Question: > Hi, I am Implementing the Drag Drop functionality using the Link
<URL>and i have implemented this on my form as when i click on One Grid
Column setting Icon that gridpanel should be hide and this
panel(ID:pnlGridDragDrop) which are containing two DragDrop grids
should be visible.after Displaying the pnlGridDragDrop when i trying to Drag items from
first Grid to another the above Tab Design becomes disappear.What is the Reason here.Please find the Image i have attached and the Code in my Program is as
like below.
'''
<ext:GridPanel ID="grdProjectsView" Width="705" Title="Projects" >
---
columns
------
<ext:ImageCommandColumn ID="imgSettings" runat="server" Text="Settings" Resizable="false">
<Commands>
<ext:ImageCommand Icon="BasketEdit" Style="text-align: center" CommandName="Settings">
</ext:ImageCommand>
</Commands>
<Listeners>
<Command Handler="#{DirectMethods}.fnDisplaySettings(record.data.ProjectID,record.data.ProjectName);" />
</Listeners>
</ext:ImageCommandColumn>
---
---
</ColumnModel>
</ext:GridPanel>
// Drag Drop Grids Panel
<ext:Panel ID="pnlProjMemberGrid" runat="server" Border="false">
<LayoutConfig>
<ext:HBoxLayoutConfig Align="Stretch" Padding="5" />
</LayoutConfig>
<Items>
<ext:GridPanel ID="grdNonProjectEmloyeeList">
</ext:GridPanel>
<ext:GridPanel ID="grdProjectEmloyeeList">
</ext:GridPanel>
'''
> Thank you.

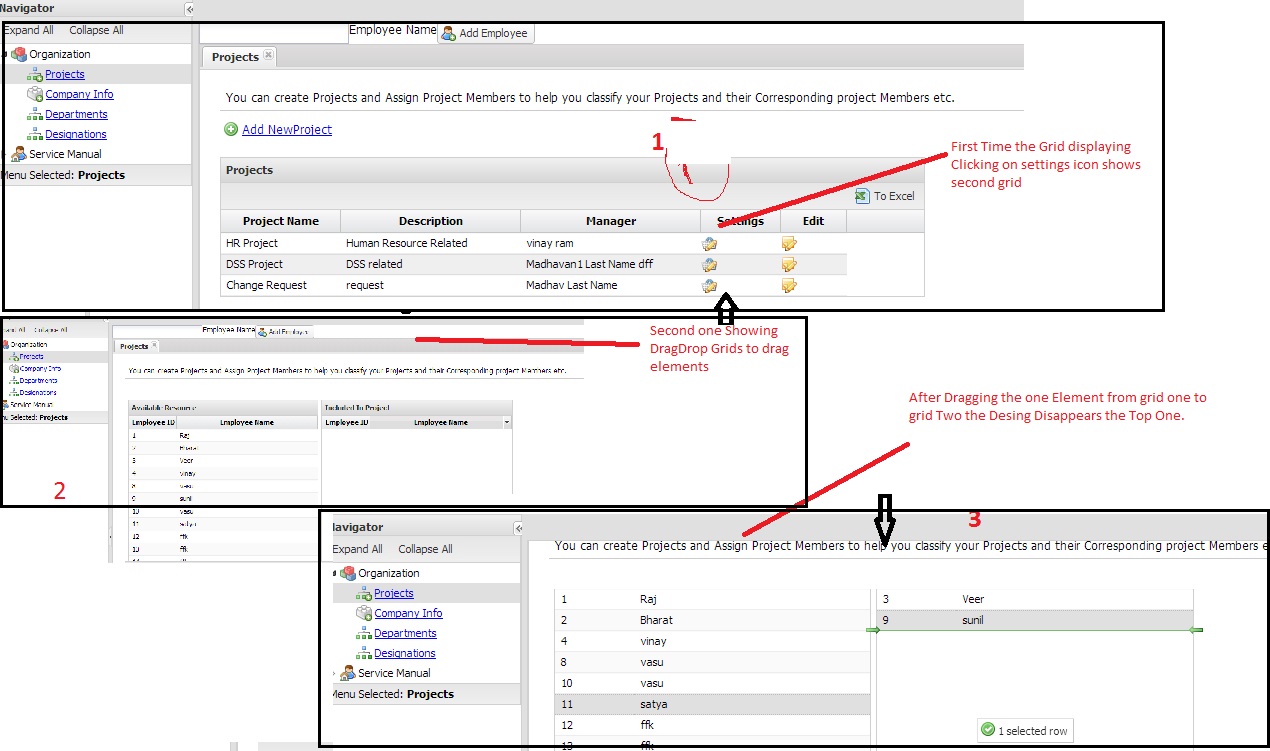
Answer: Need to adjust the Heights of the panels/Container